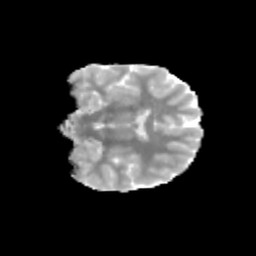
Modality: MD
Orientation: coronal
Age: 11
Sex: male
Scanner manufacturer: siemens
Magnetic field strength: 3 T
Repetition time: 3.8 s
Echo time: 0.07 s